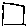
Label: square